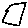
Label: square